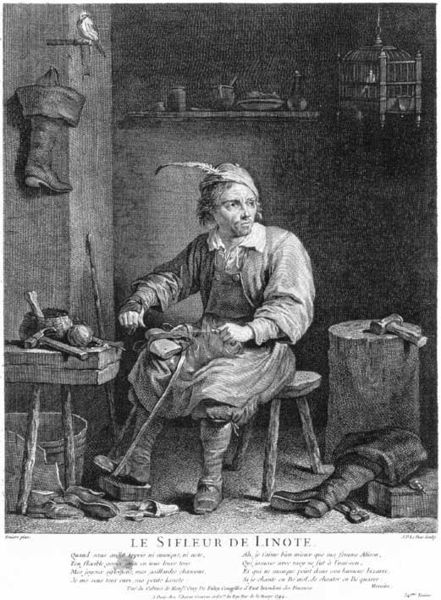
Titel: Der Pfeifer und sein Singvogel oder Ein Schuster in seiner Werkstatt
Künstler: Jacques-Philippe Lebas
Standort: Karlsruhe
Institution: Staatliche Kunsthalle Karlsruhe
Schlagwörter: feder, fuß, gemälde, gewitter, mann, schatten, vogel, weiß, frankreich, grau, holz, hut, hüte, kopfbedeckungen, licht, raum, schwarz, skizze, stuhl, tisch, zeichnung, zimmer, blick, haube, alt, bart, mütze, mützen, regal, kleidung, kragen, schale, innenraum, portrait, felder, vögel, gewand, innen, arbeit, kopfbedeckung, kübel, schürze, topf, schrift, schuhe, grafik, bank, hocker, schemel, französisch, inschrift, stube, knochen, seil, druck, druckgraphik, schwarz weiß, radierung, stich, titel, barrett, text, bleistift, stiefel, schuh, schoss, handwerk, handwerker, werkstatt, werkzeug, hammer, leder, schnurr, stange, bottich, dreibein, käfig, vogelbauer, vogelkäfig, kupferstich, stulpen, armut, mörser, tigel, baumstumpf, leisten, schuhmacher, schuster, zange, schlinge, hackstock, schleifer, werkbank, amboss, pech, klotz, schumacher, lederriemen, hämmer, volgel, schaff, schuhster, schabeisen, ahle, zieheisen, linote, hütchen mit feder, lederbearbeitung, stiefelmann, sifleur, schemle, lesite, hammer vogel, käftig